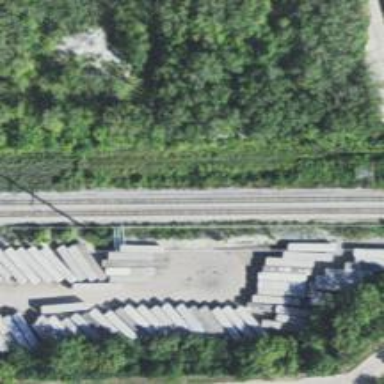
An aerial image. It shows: Abandoned railway siding.